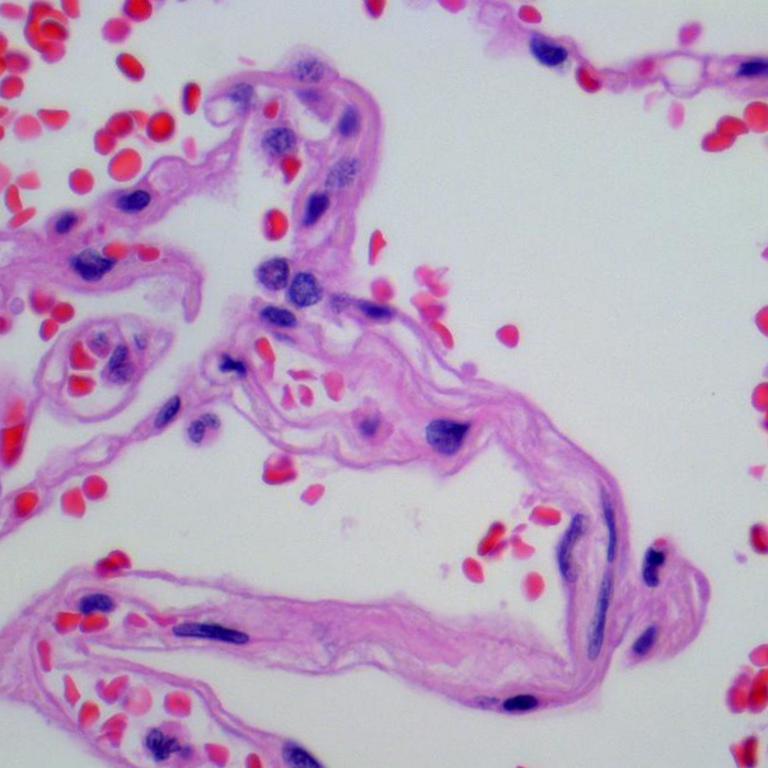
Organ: lung
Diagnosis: benign